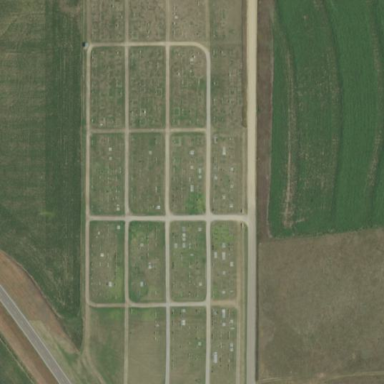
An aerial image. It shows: Cemetery.